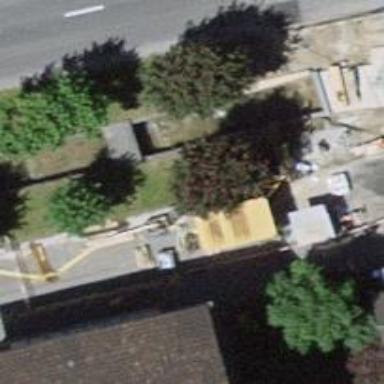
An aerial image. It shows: Bus stop with stop position for public transport.